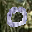
Label: 0